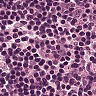
Metastatic tissue present: no